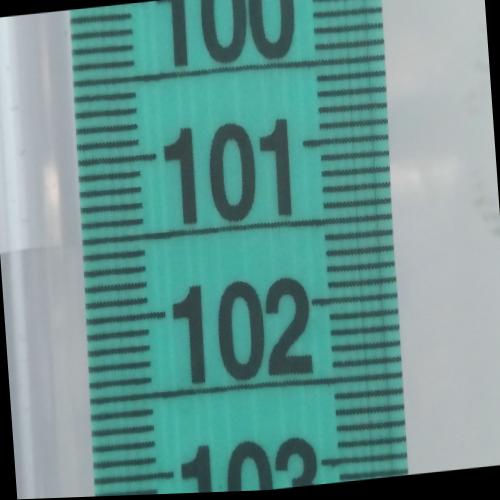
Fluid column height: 101.5 cm